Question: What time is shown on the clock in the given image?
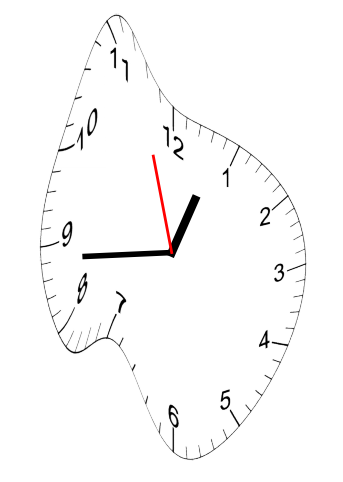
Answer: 12:43:57